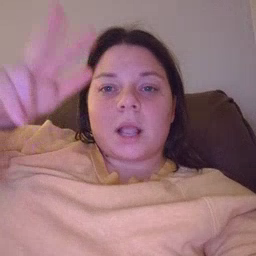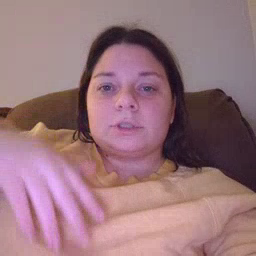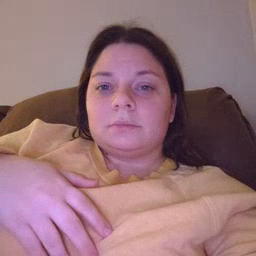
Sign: helicopter